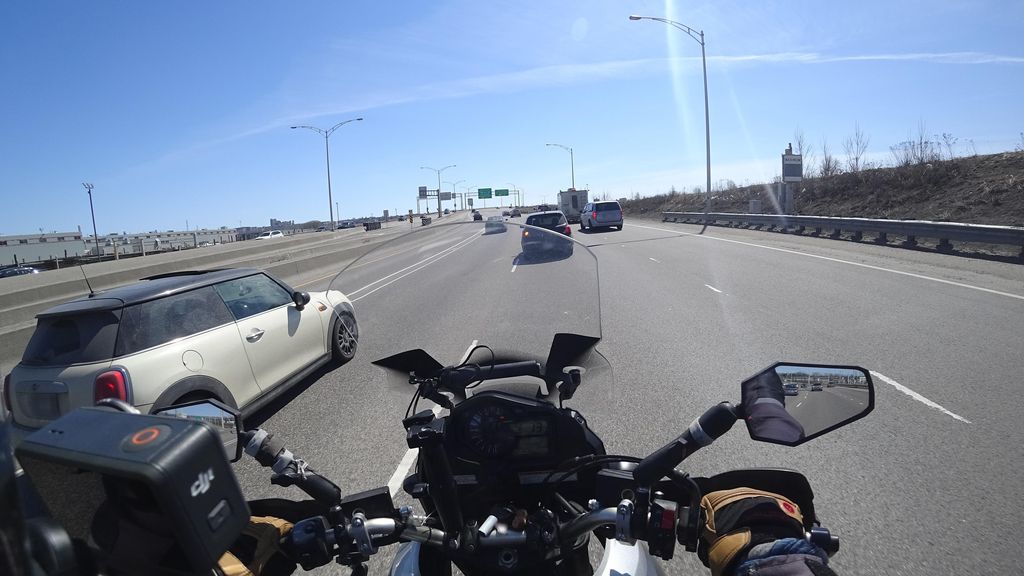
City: quebec_city